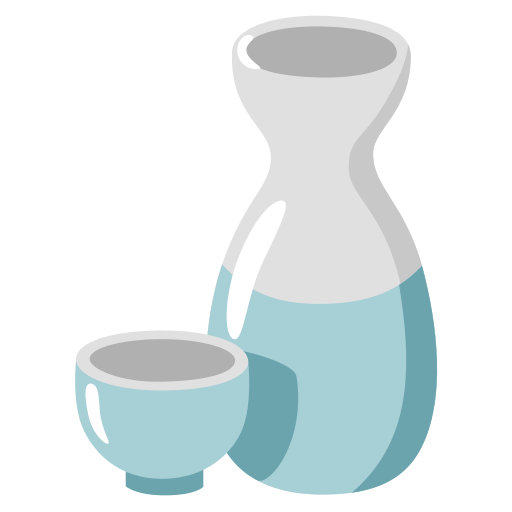
Emoji: 🍶